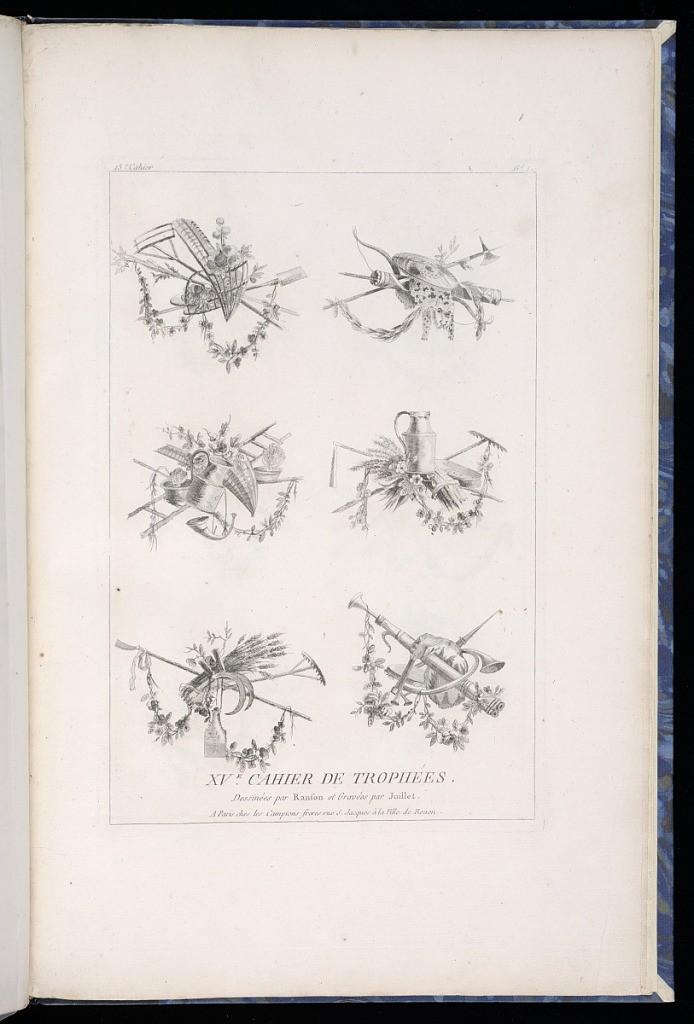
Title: Title Page
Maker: Pierre Ranson, French, 1736–1786
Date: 1779–90
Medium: Etching on paper
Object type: Print
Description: Title page and six designs for trophies incorporating agricultural tools, shovel, ladder, rake, watering jug, scythe, baskets, horns, wheat, flowers, festoons of flowers and leaves, arms, a shield, axe, bow, animal pelt, sickle, oboe, bagpipe or musette, and a tambourine. The plate is titled and numbered.